Field crop: maize
Growth stage: 2
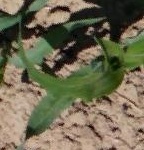
Species: maize